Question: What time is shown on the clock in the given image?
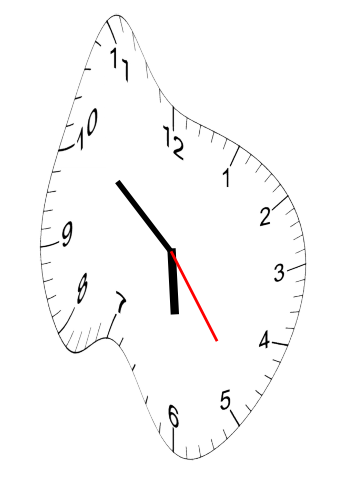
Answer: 05:51:24